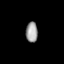
Tissue: prostate
Cell type: Myeloid cells
Senescence score: 0.7203
Nuclear area (px): 236
Mean DAPI intensity: 158.394